Aerial crown-view tile of a tropical tree (Barro Colorado Island, Panama), acquired 20241216:
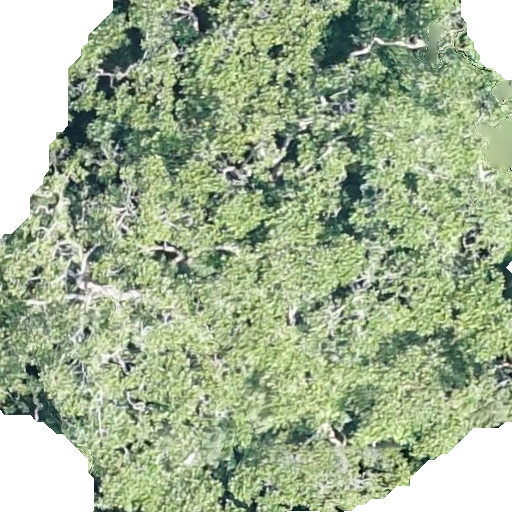
Species: Ficus insipida
GBIF accepted scientific name: Ficus insipida
Crown area: 424.326 m²